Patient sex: F
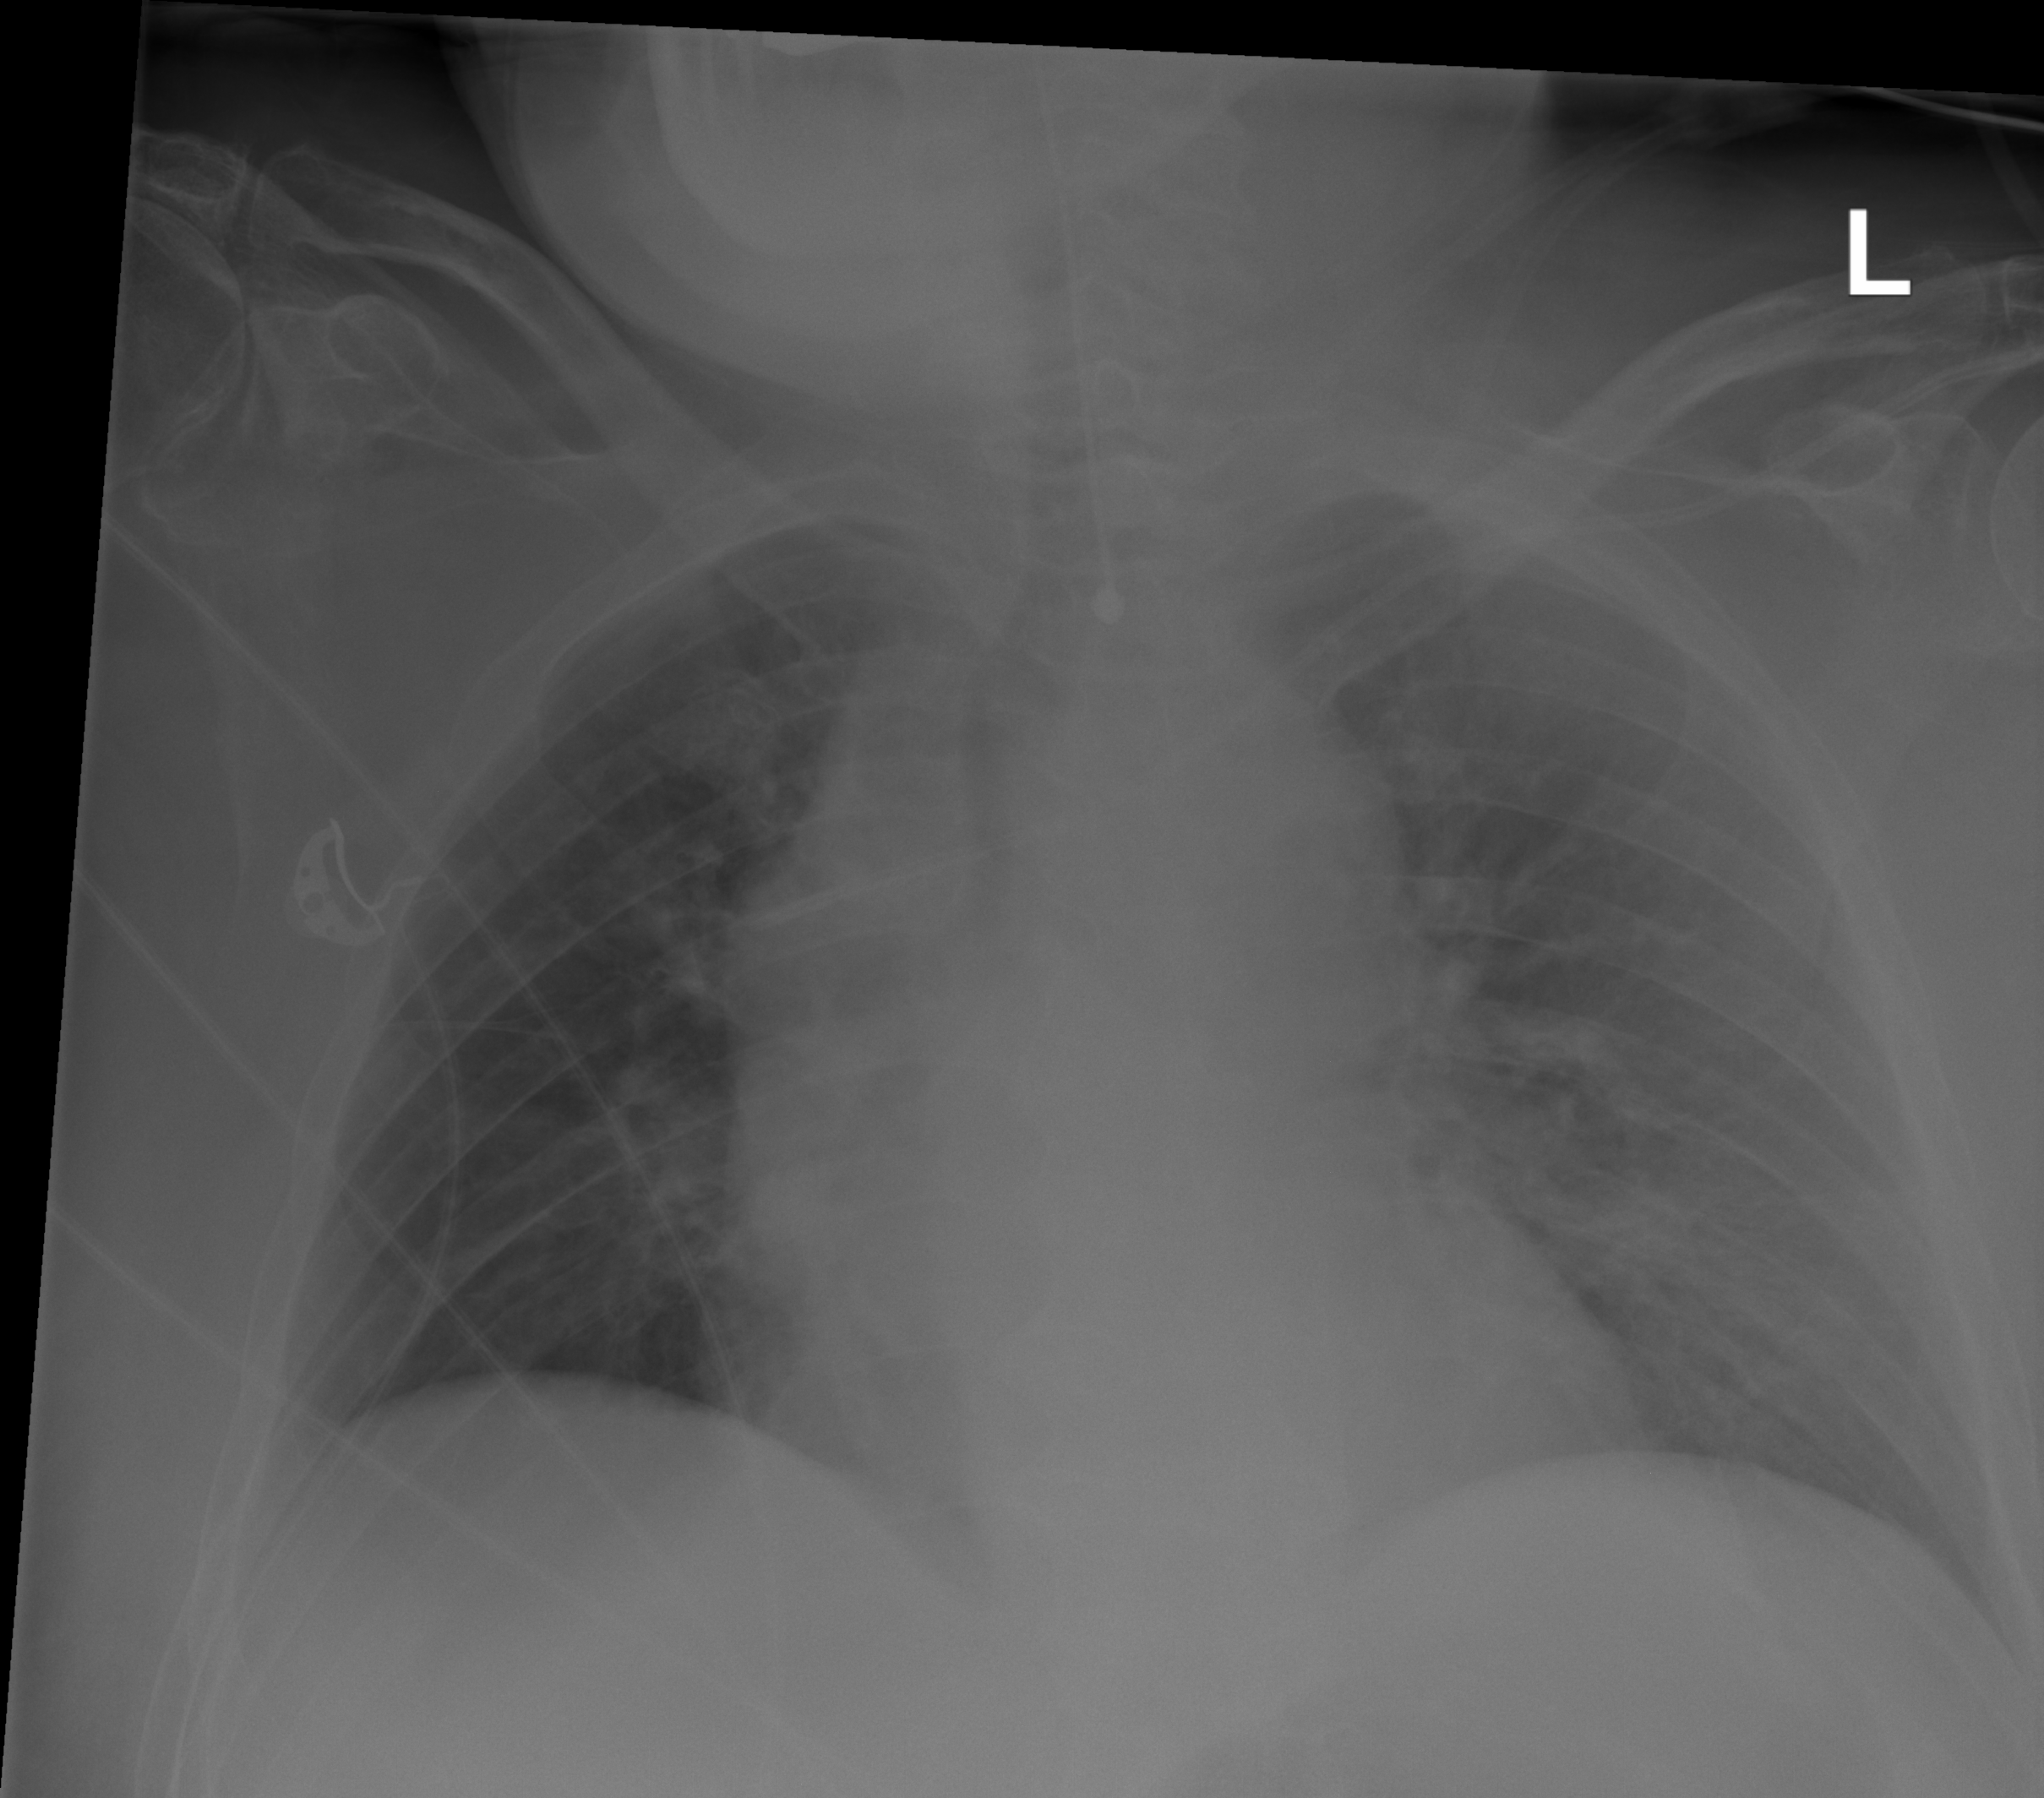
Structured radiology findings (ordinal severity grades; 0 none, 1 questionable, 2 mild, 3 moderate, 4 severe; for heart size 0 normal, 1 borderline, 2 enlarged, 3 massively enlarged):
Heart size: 0
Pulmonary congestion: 3
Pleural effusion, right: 0
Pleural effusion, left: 0
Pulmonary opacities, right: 0
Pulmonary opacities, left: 2
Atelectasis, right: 0
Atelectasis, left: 0